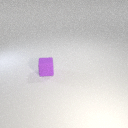
small purple rubber cube